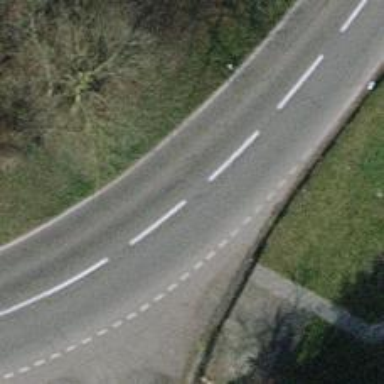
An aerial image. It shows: Tertiary road with asphalt surface.